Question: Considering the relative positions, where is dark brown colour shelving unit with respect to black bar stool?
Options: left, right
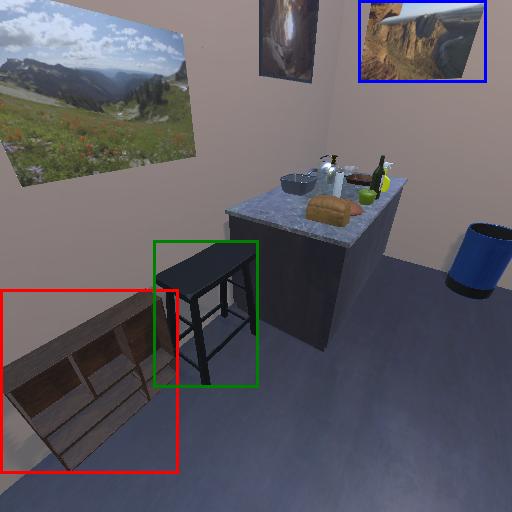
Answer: left